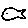
Label: fish